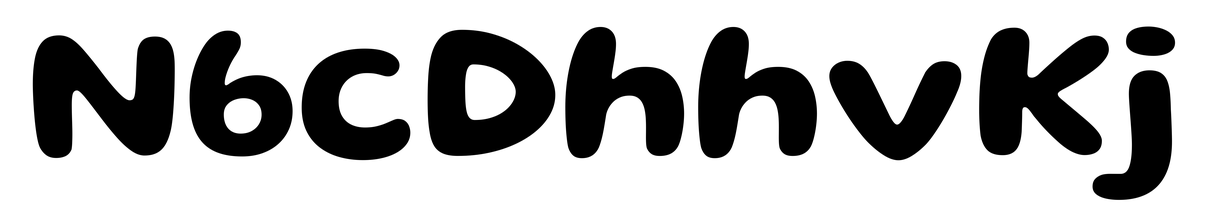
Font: Gluten_SemiBold